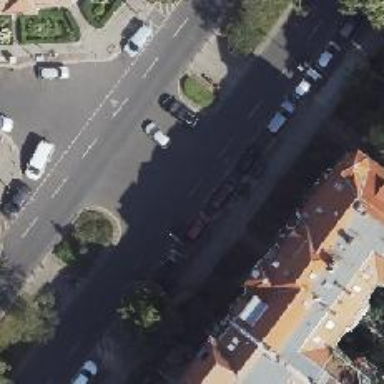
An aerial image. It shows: Tertiary road with asphalt surface. There is parking lane on the right side.